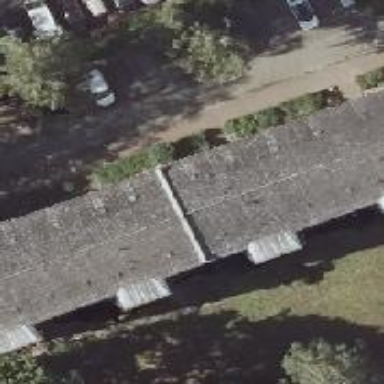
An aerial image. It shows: Building with ridged roof.